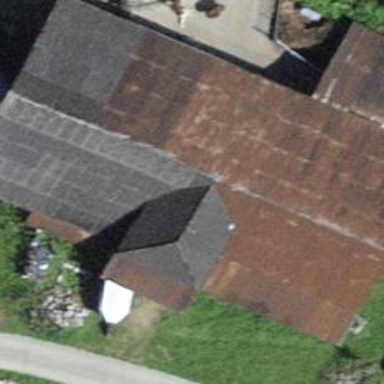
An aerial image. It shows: Stable building.